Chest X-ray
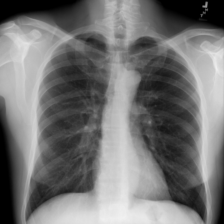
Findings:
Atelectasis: negative
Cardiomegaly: negative
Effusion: negative
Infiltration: negative
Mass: negative
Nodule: negative
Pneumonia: negative
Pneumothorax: negative
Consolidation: negative
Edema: negative
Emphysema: negative
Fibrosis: negative
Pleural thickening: negative
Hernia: negative